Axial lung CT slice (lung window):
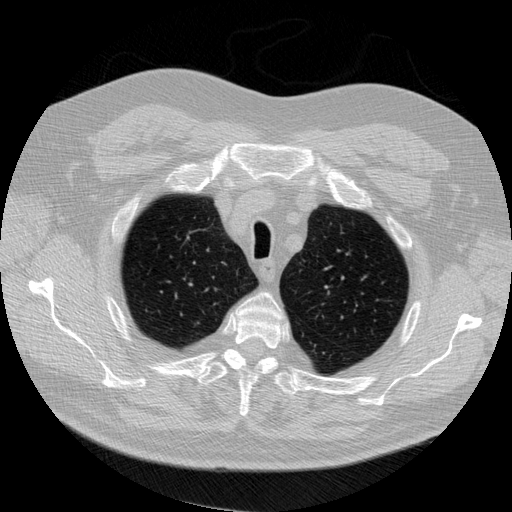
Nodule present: no